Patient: sex M, age 63
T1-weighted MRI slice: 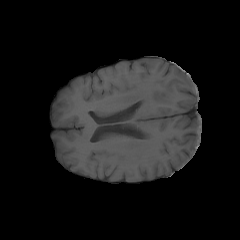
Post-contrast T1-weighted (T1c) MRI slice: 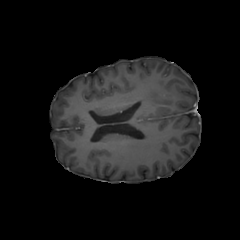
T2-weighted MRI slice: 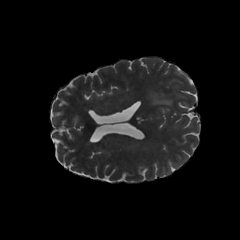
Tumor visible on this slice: yes
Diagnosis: Glioblastoma, IDH-wildtype
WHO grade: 4